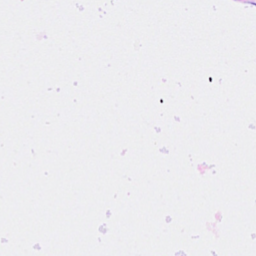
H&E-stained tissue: Breast